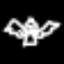
Label: angel